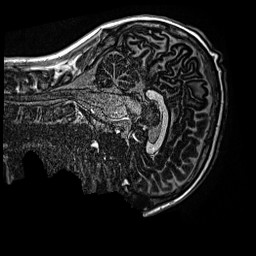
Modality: MP2RAGE
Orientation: sagittal
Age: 13
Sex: male
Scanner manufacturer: siemens
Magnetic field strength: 3 T
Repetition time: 4 s
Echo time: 0.00299 s